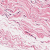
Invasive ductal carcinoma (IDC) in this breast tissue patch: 0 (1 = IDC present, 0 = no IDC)